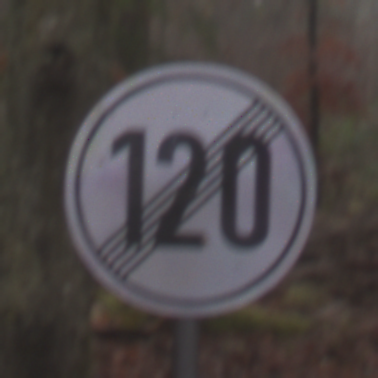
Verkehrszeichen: EndeGeschwindigkeit120
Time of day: Midday
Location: Outdoor (Nature)
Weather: Overcast
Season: Autumn
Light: Natural